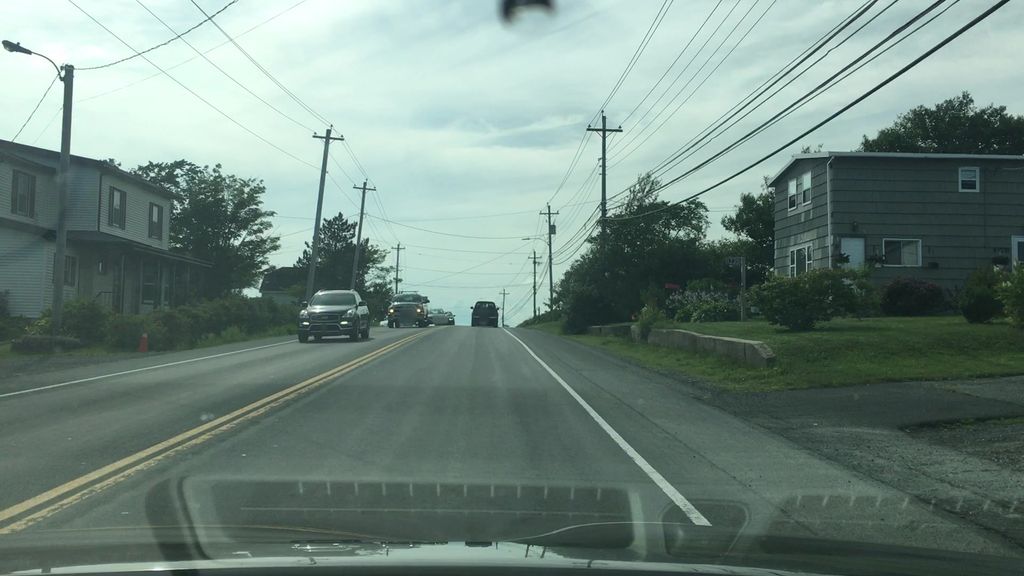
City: halifax